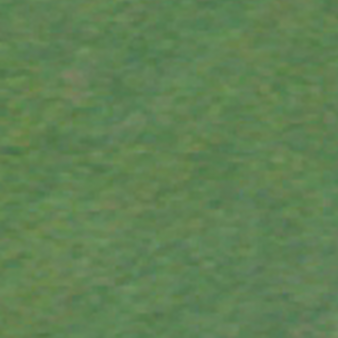
Label: other